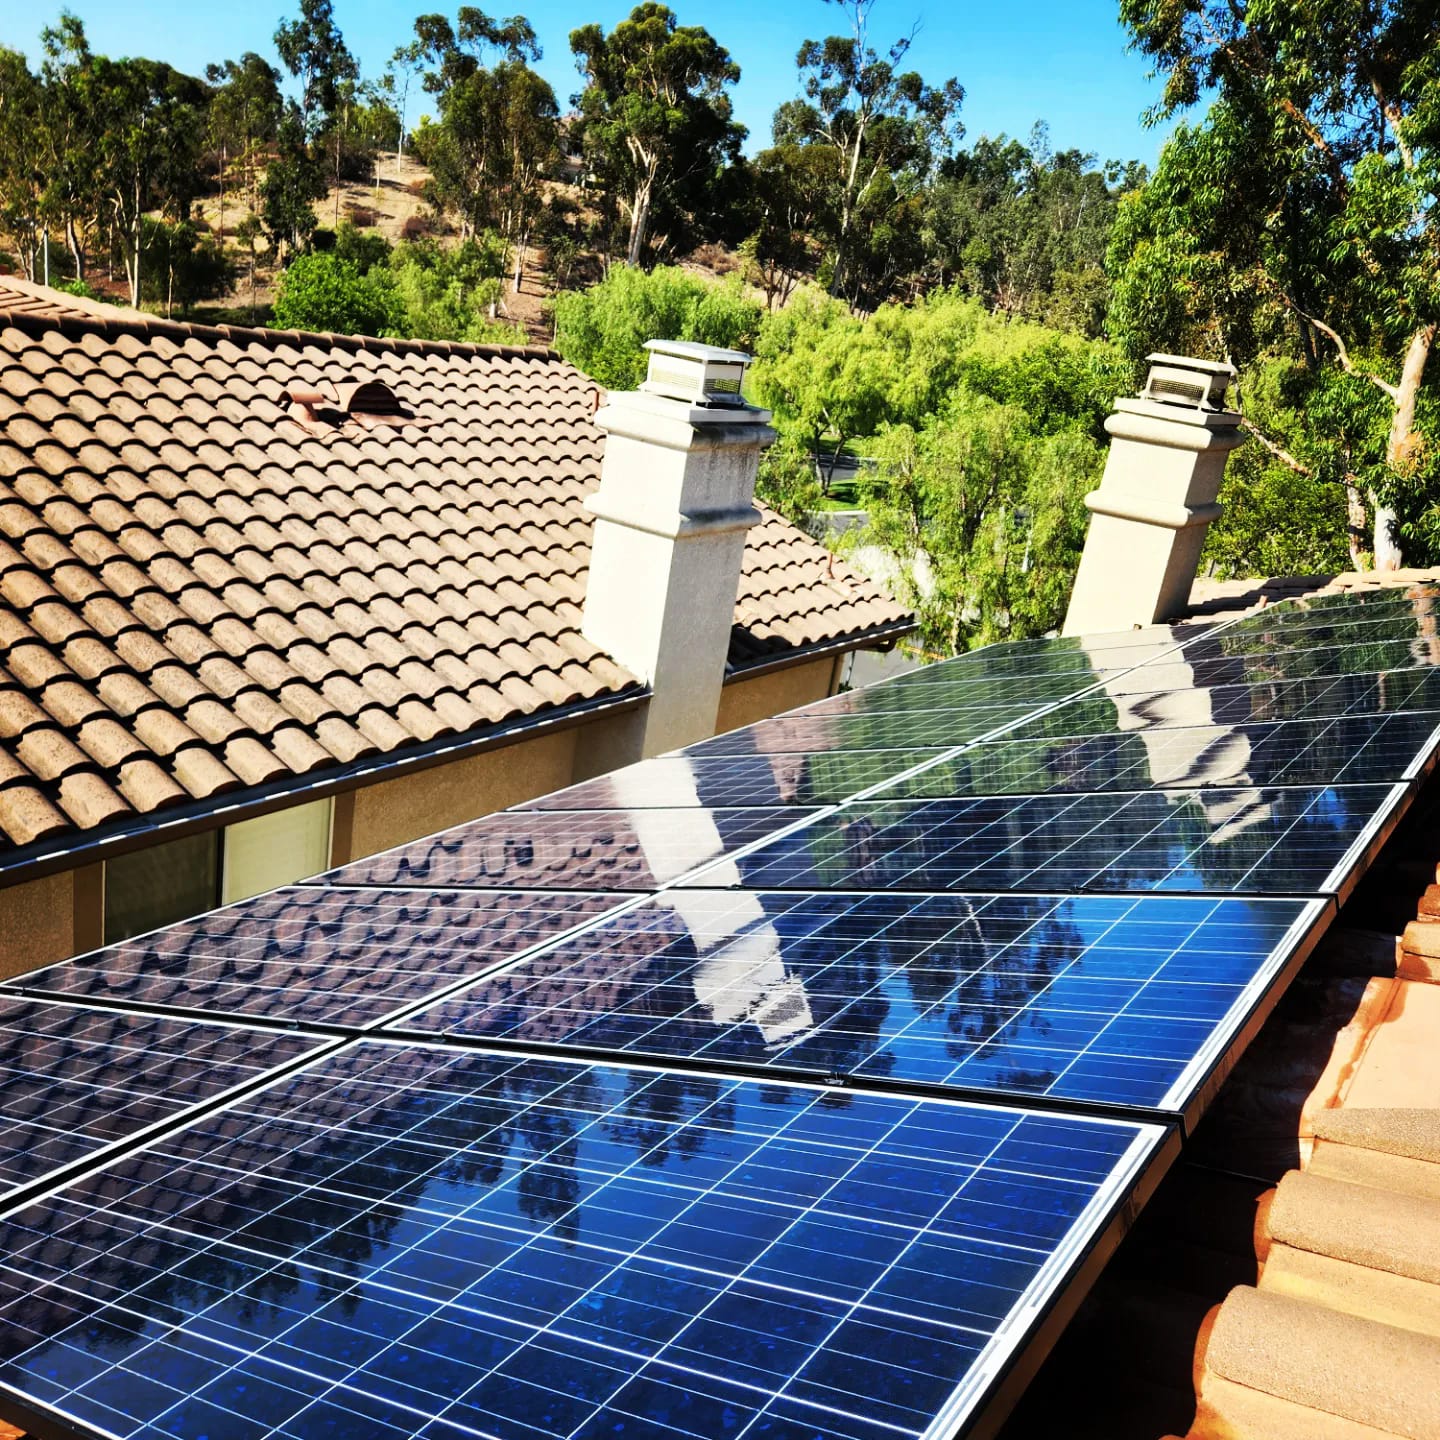
Label: Clean